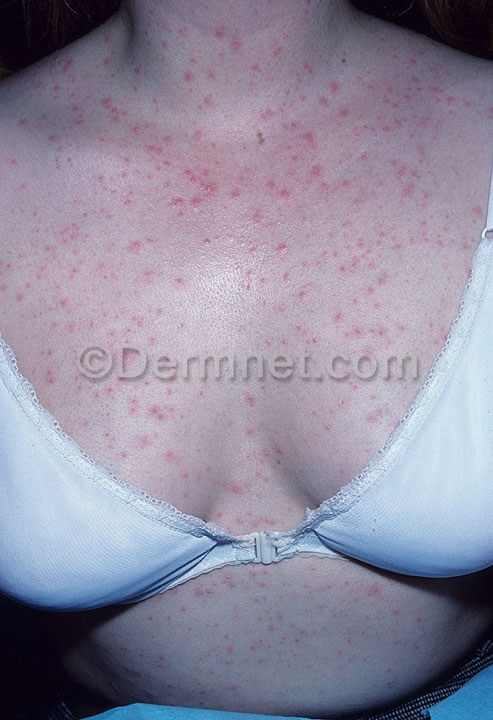
Disease: Cellulitis Impetigo and other Bacterial Infections